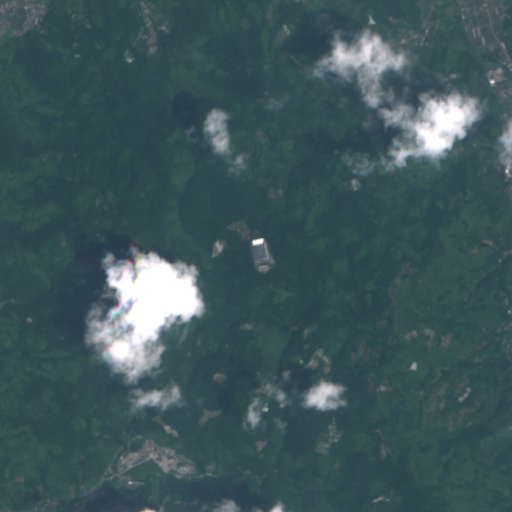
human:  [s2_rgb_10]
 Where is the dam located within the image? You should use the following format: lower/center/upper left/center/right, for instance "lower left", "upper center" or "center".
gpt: The dam is located in the center right of the image.
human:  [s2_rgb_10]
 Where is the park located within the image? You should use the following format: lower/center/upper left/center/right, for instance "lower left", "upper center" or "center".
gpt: The park is located in the center left of the image.
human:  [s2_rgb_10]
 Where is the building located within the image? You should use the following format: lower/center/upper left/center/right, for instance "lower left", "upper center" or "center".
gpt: There is no building in the image.